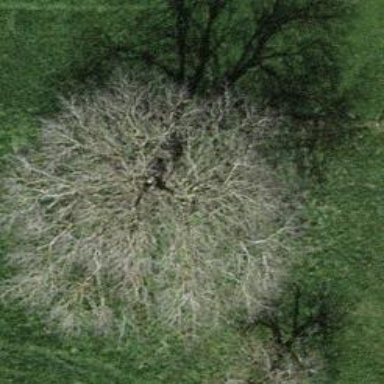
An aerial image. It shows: Broadleaved tree with lush leaves.